Question: I want to show pause icon when the movie is paused . currently its show only the play icon . I don't know how to do it with javascript help!
My HTML:
'''
<video id="video" height="100%" width="100%" autoplay muted>
<source src="video/google.mp4" type="video/mp4">
<source src="movie.ogg" type="video/ogg">
Your browser does not support the video tag.
</video>
<i class="fa fa-play fa-5x" onclick="playPause()"></i>
<!-- currently its showing <i class="fa fa-play fa-5x"></i> on play pause both -->
<!-- want to show <i class="fa fa-pause fa-5x"></i> on pause -->
'''
My js:
'''
var myVideo = document.getElementById("video");
function playPause() {
if (myVideo.paused)
myVideo.play();
else
myVideo.pause();
}
'''
As you can see in this image

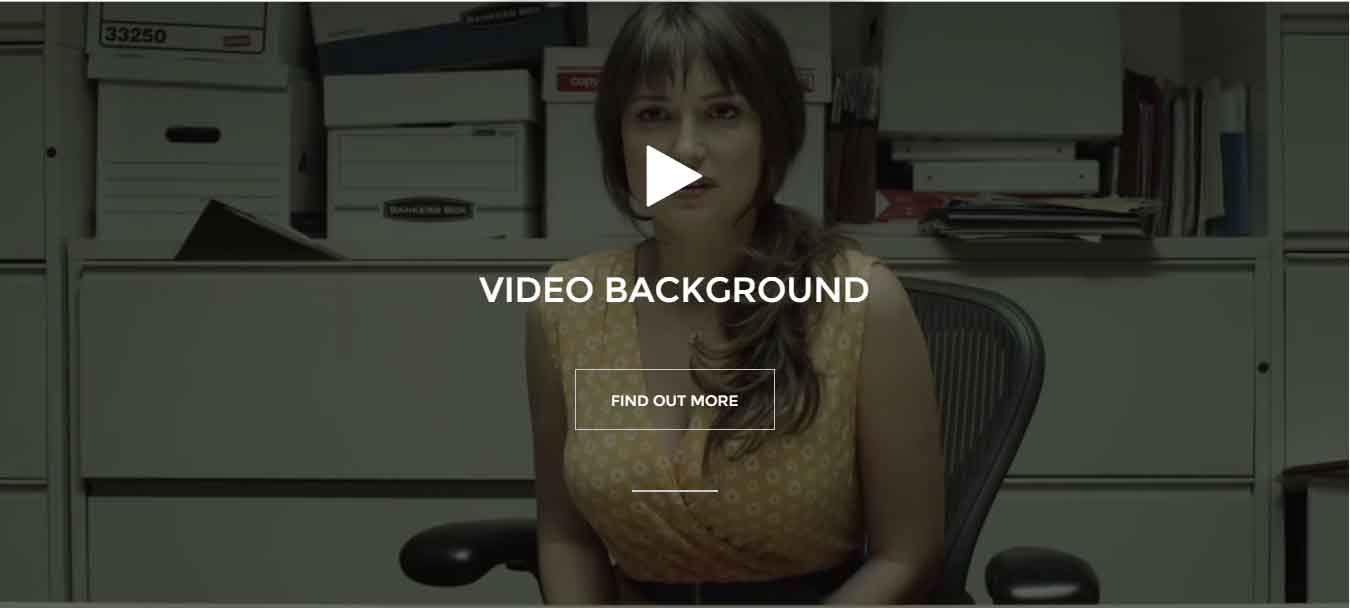
Answer: I can't test this at the moment, but assuming your function works, I'd suggest toggling the 'fa-play' class-name with the 'fa-pause' class-name, which is a simple amendment to your current function:
'''
var myVideo = document.getElementById("video");
function playPause() {
if (myVideo.paused) {
myVideo.play();
// removes the 'fa-pause' class from
// the element:
myVideo.classList.remove('fa-pause');
// adds the 'fa-play' class to
// the element:
myVideo.classList.add('fa-play');
}
else {
myVideo.pause();
myVideo.play();
myVideo.classList.remove('fa-play');
myVideo.classList.add('fa-pause');
}
}
'''
References:
- <URL>